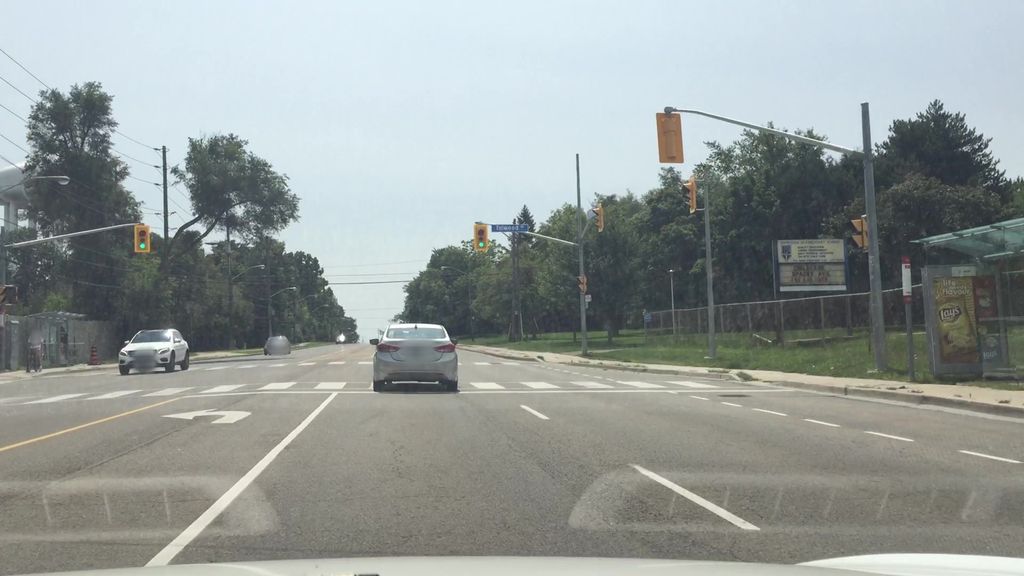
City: toronto